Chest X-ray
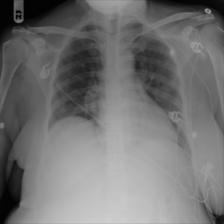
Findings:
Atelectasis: negative
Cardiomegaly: negative
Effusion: negative
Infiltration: negative
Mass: negative
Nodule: negative
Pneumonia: negative
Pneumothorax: negative
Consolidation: negative
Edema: negative
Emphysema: negative
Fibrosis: negative
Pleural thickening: negative
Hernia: negative